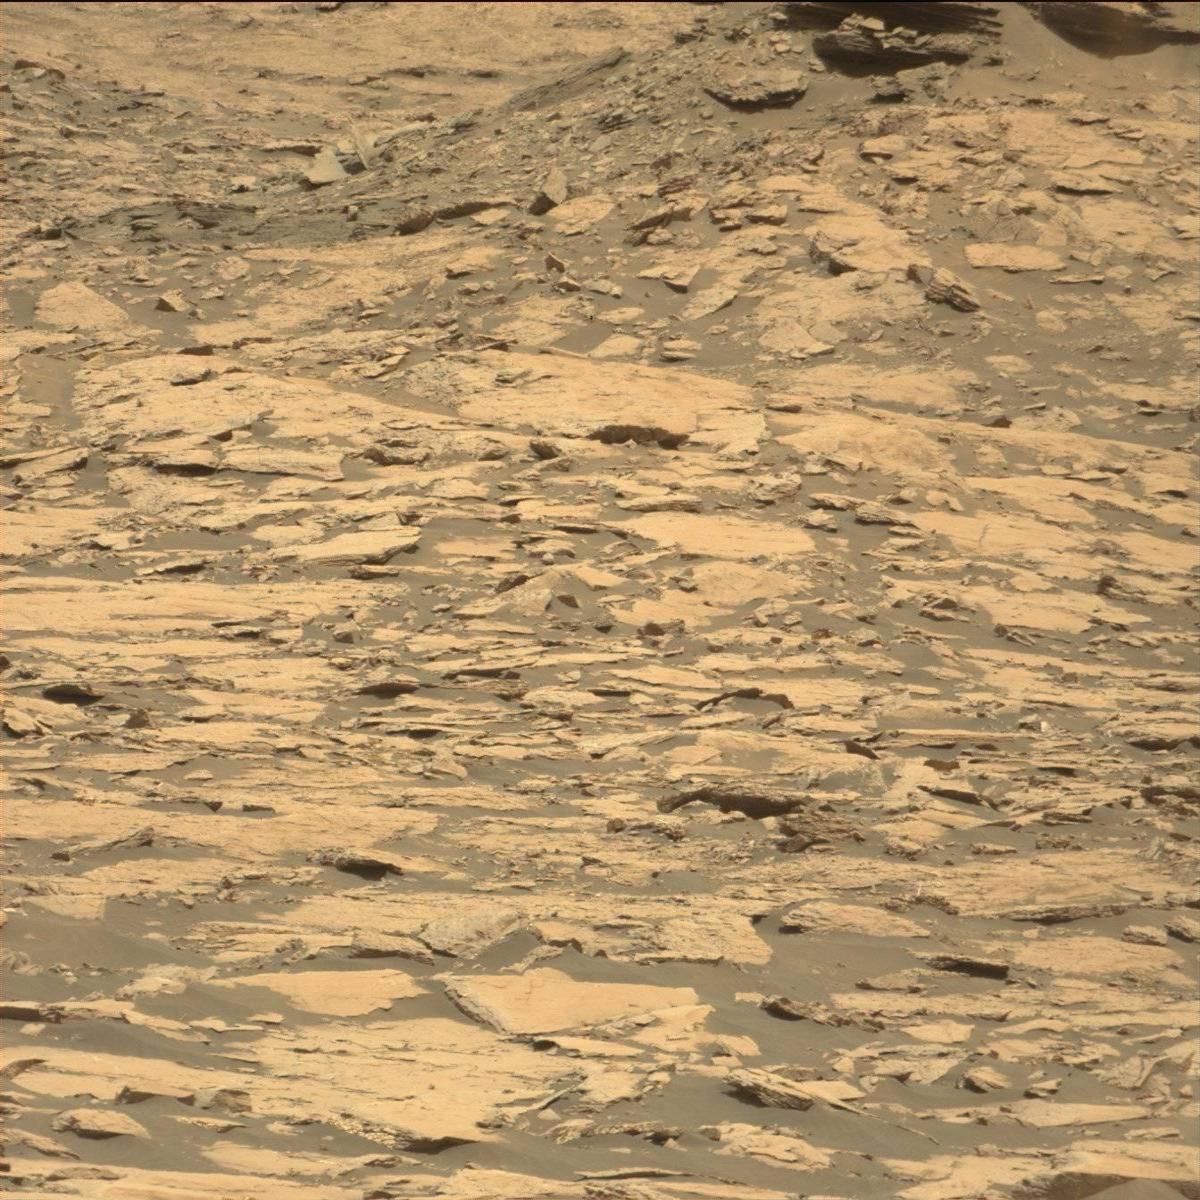
Terrain classes present: Bedrock, Sand / Soil